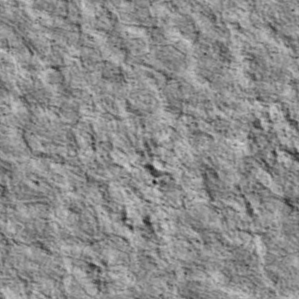
Label: non_frost